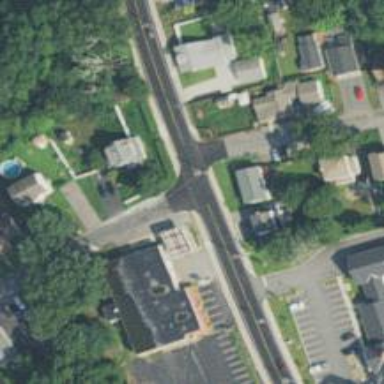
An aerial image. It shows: Smooth asphalt road in residential area.